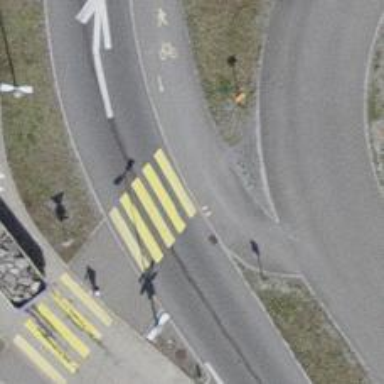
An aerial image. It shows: Kerb barrier.